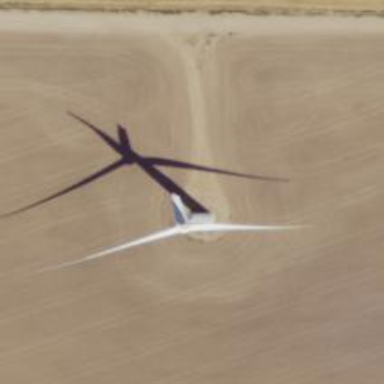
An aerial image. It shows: Wind generator with horizontal axis. The generator is wind turbine.